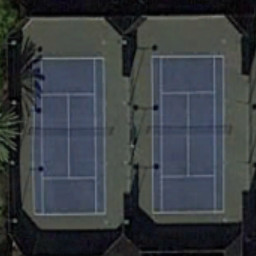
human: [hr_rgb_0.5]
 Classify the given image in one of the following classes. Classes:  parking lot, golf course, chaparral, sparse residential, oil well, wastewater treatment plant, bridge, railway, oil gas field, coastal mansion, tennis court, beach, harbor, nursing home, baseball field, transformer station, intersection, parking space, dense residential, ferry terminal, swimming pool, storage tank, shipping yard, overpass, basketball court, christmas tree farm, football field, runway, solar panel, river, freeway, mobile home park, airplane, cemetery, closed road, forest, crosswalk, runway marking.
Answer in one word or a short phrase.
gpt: tennis court